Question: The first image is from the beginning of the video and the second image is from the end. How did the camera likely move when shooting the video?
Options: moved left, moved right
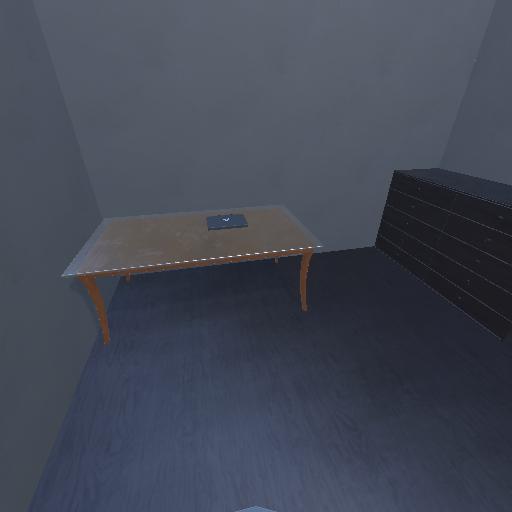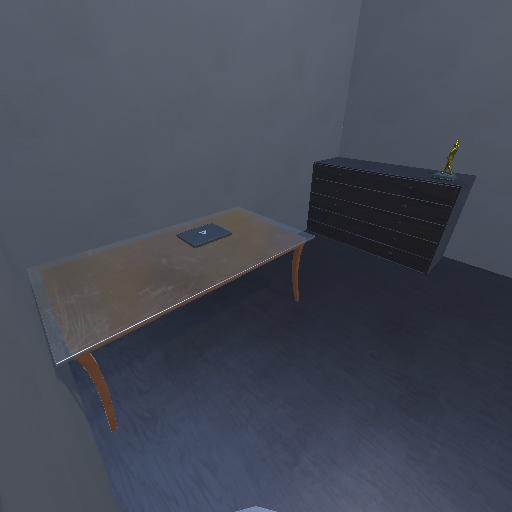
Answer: moved left